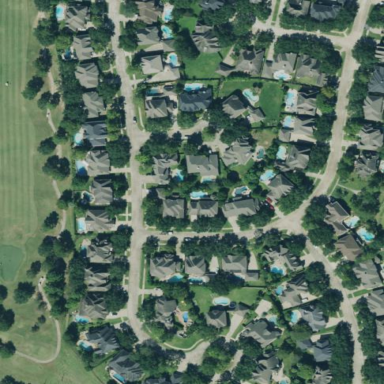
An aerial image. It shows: Residential area in neighborhood consisting of single-family homes.